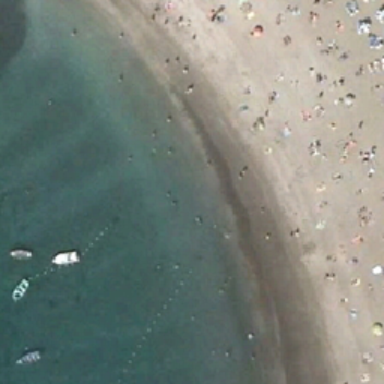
Many people enjoy the sunshine on the curved beach .